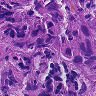
Metastatic tissue present: yes